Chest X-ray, AP view. Patient: 31 years old, sex F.
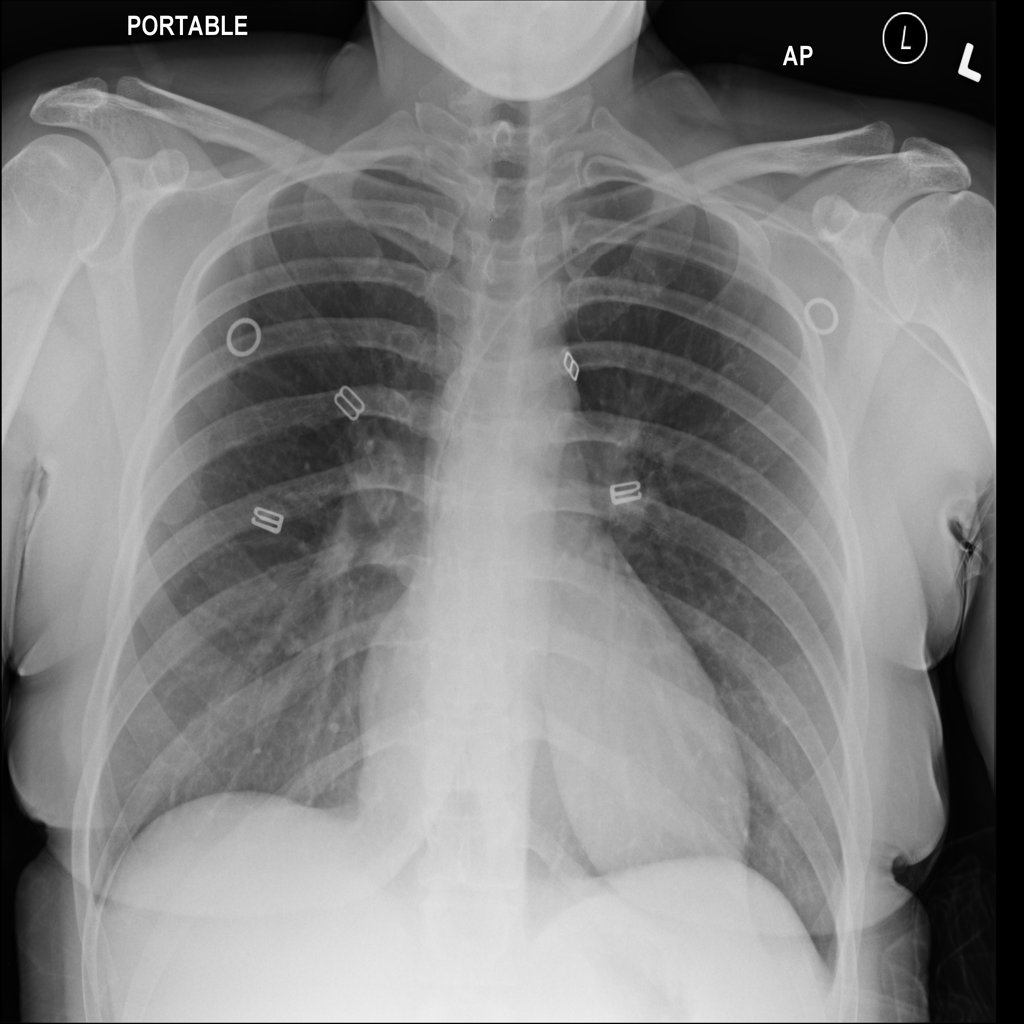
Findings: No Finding